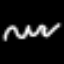
Label: squiggle